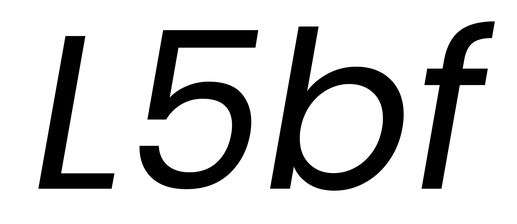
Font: Poppins-Italic